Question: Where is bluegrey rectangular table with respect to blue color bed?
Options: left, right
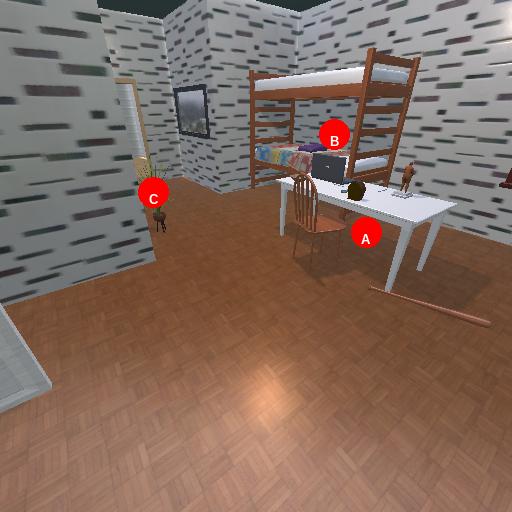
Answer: left